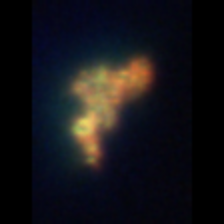
Taxon: Unknown_detritus
Group: Unknown